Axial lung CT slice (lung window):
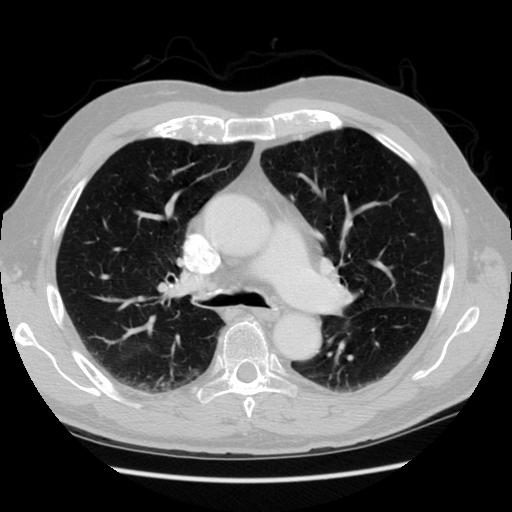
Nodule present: no